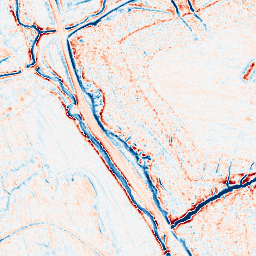
Category: edge_preserving
Decomposition family: anisotropic_diffusion
Decomposition parameters: iterations: 20
kappa: 50
gamma: 0.1
Upsampling method: bicubic
Upsampling parameters: scale: 4
Upsampling scale: 4